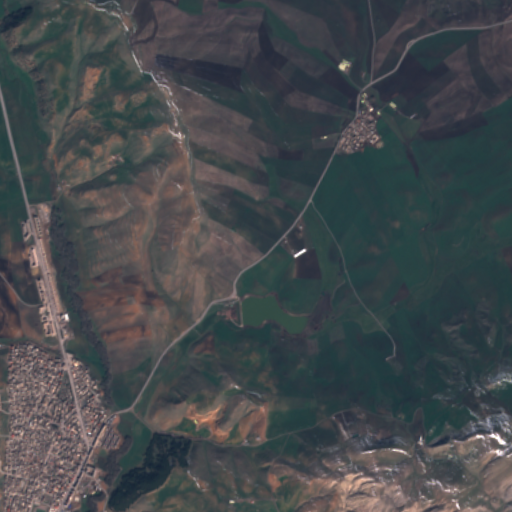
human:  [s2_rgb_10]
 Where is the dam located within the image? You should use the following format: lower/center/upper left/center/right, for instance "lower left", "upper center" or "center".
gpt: The dam is located in the center of the image.
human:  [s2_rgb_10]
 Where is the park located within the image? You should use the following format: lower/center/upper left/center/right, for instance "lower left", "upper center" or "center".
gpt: The park is located in the lower left of the image.
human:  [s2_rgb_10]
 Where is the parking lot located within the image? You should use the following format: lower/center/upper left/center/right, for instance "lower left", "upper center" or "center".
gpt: The parking lot is located in the center left of the image.
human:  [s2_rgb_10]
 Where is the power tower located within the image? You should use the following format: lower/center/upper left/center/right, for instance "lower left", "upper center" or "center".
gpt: The power tower is located in the left of the image.
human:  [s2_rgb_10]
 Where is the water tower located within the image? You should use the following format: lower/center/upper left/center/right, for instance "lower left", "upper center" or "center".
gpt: The water tower is located in the center of the image.
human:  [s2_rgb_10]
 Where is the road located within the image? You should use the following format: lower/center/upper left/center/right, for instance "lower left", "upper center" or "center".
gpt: There is no road in the image.